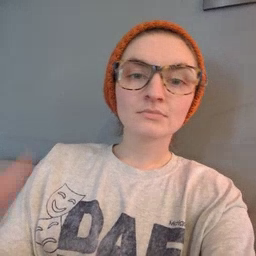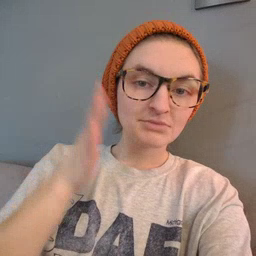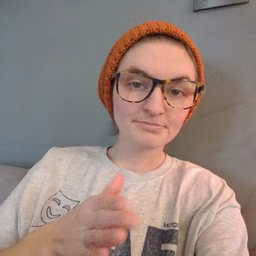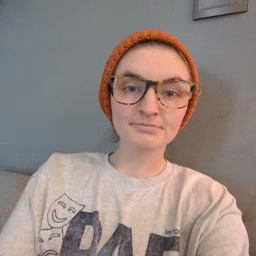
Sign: beside